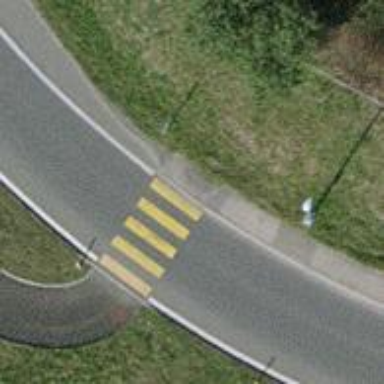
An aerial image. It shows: Uncontrolled zebra crossing.